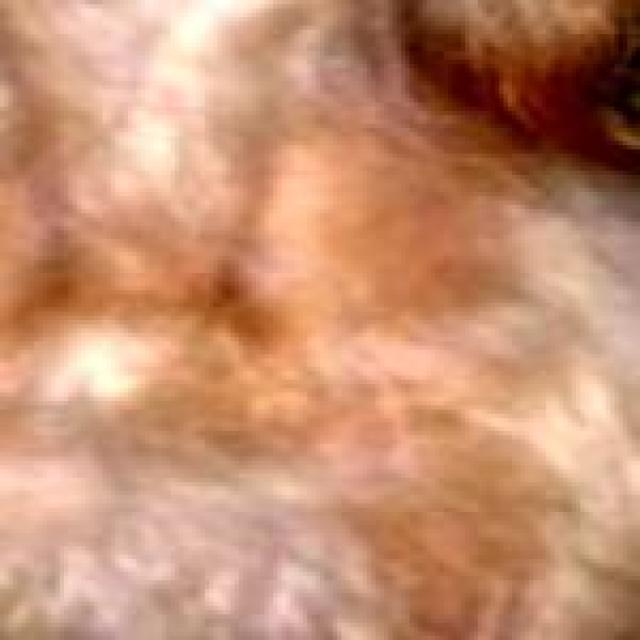
Healthy canine skin — no visible lesions, inflammation, or abnormalities. The skin and coat appear normal.